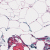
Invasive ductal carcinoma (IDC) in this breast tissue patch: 0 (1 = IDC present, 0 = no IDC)